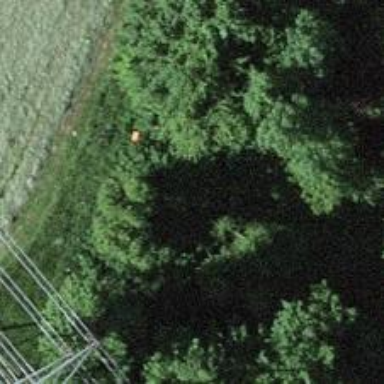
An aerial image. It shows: Pole with roof covering.